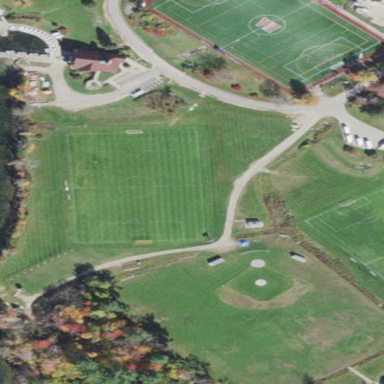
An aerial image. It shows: Lacrosse pitch for leisure land activities.